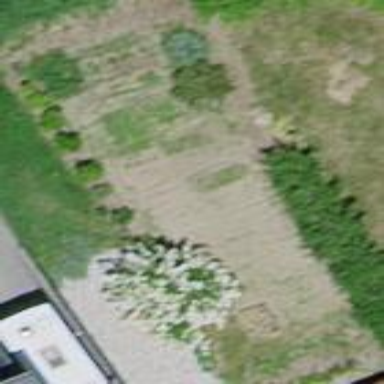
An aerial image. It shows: Garden that is leisure land.